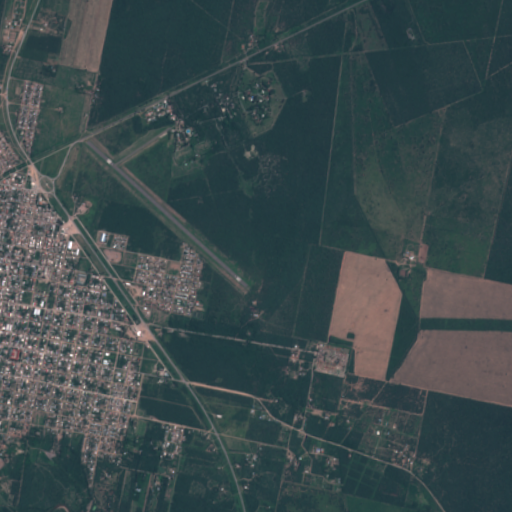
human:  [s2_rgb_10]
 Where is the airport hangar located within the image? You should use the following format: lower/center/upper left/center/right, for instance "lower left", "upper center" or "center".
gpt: The airport hangar is located in the upper center of the image.
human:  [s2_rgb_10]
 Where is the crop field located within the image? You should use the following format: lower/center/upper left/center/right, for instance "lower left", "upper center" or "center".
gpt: The crop field is located in the lower left of the image.
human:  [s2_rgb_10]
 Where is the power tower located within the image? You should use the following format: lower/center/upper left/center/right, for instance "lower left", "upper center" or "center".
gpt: The power tower is located in the upper left of the image.
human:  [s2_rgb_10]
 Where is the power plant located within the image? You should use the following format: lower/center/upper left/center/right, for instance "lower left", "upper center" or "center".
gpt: There is no power plant in the image.